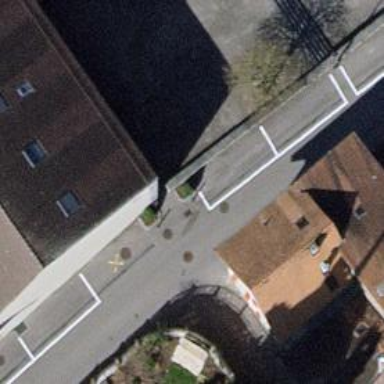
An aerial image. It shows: Bollard.